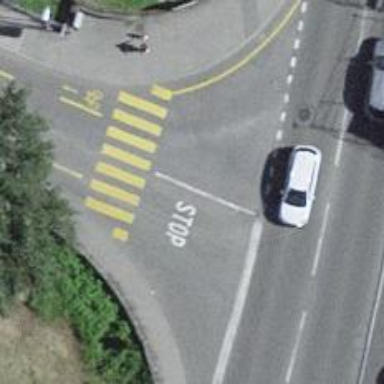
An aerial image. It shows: Uncontrolled zebra crossing with zebra markings.